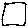
Label: square